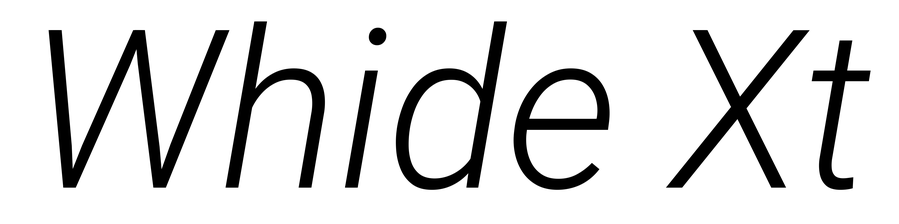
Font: Roboto-Italic_Light_Italic